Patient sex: M
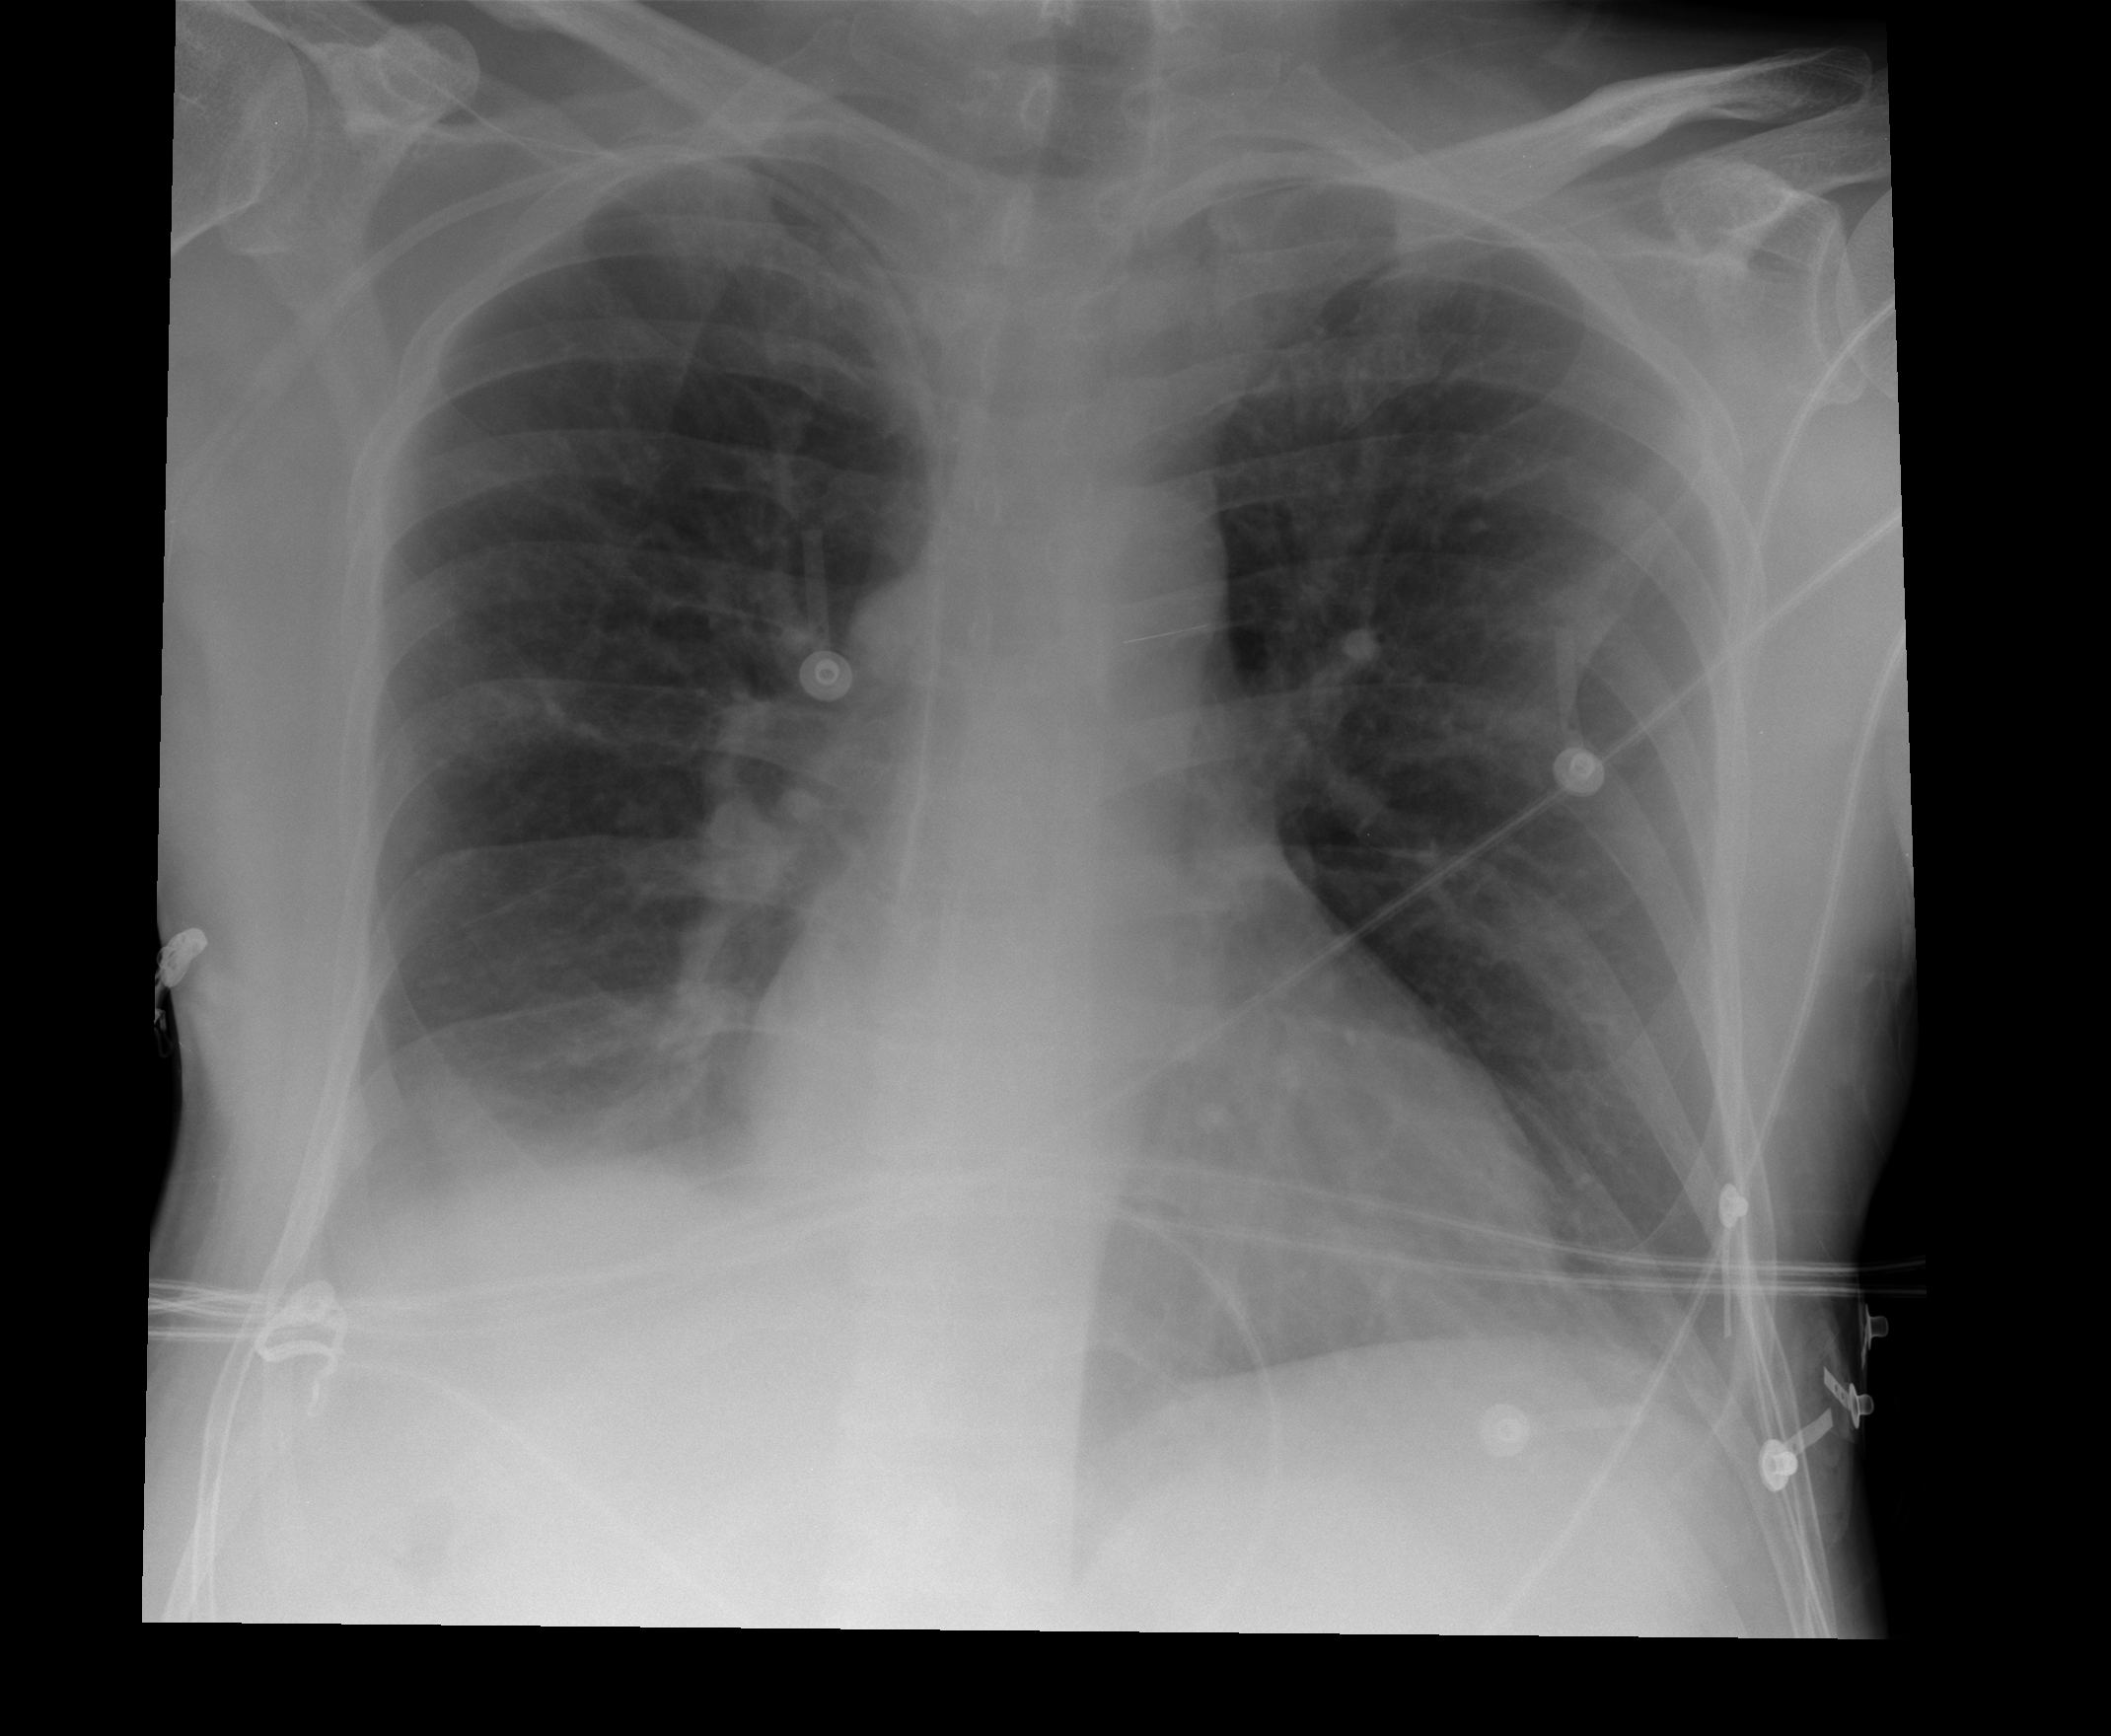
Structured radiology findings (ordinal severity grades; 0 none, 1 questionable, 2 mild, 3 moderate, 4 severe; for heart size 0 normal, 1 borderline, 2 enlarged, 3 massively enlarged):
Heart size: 0
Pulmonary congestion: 0
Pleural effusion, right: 2
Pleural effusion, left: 1
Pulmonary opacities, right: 0
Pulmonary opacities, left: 0
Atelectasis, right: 2
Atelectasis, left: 2